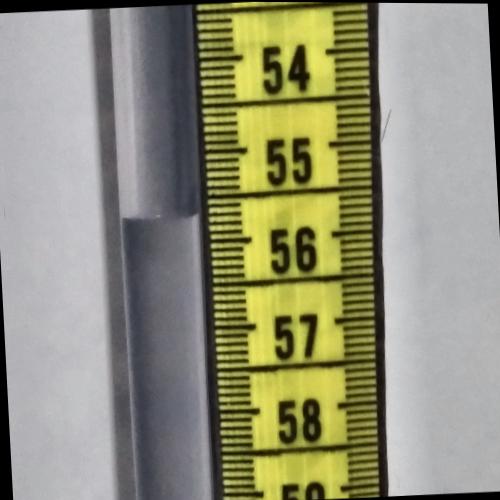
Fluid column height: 55.7 cm